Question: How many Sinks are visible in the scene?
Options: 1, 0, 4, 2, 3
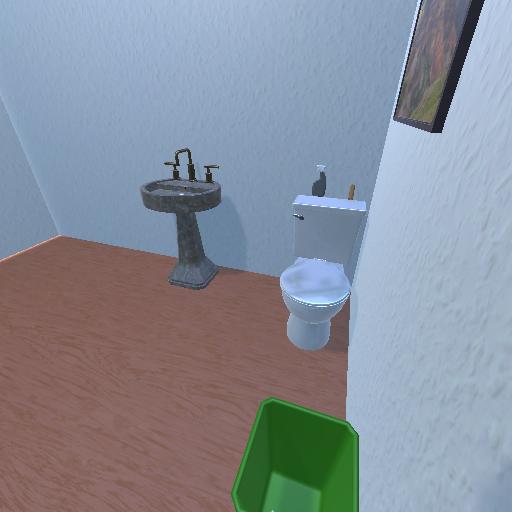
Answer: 1